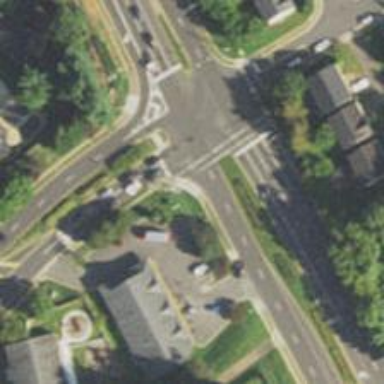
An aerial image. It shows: Marked road crossing.